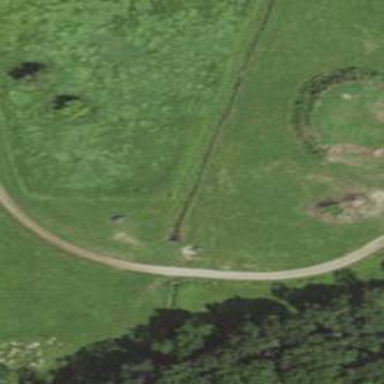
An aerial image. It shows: Bridleway with grade 2 track surface.